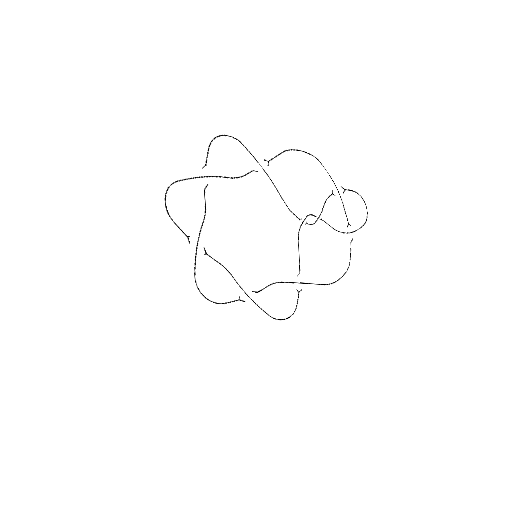
Crossing number: 9